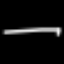
Label: line